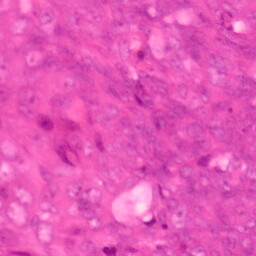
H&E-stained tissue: Colon